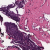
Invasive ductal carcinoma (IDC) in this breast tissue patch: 0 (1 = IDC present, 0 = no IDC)